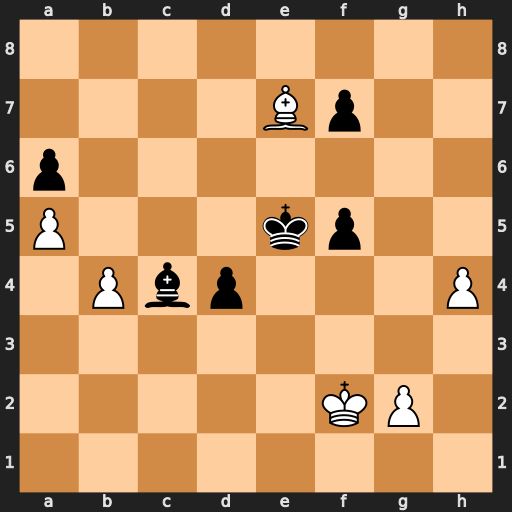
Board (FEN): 8/4Bp2/p7/P3kp2/1Pbp3P/8/5KP1/8
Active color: w
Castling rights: -
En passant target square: -
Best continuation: h5 d3 Ke1 Ke6 h6 Kxe7 h7